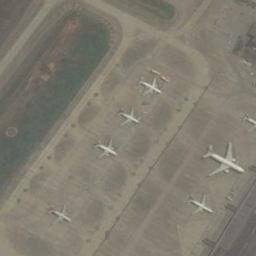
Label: airplane